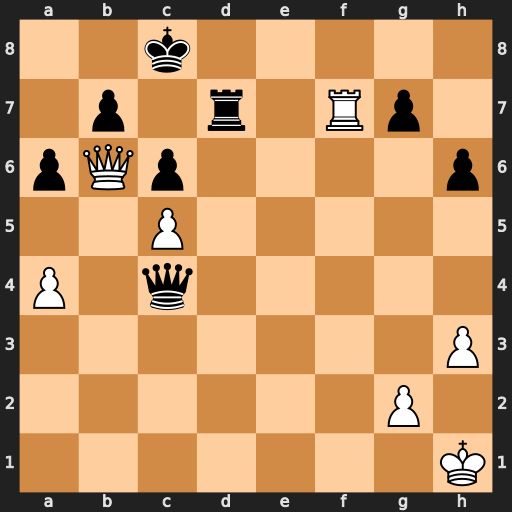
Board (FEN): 2k5/1p1r1Rp1/pQp4p/2P5/P1q5/7P/6P1/7K
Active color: w
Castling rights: -
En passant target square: -
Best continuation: Rf8+ Rd8 Qxd8#